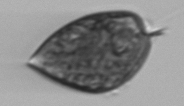
Label: Prorocentrum_micans